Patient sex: M
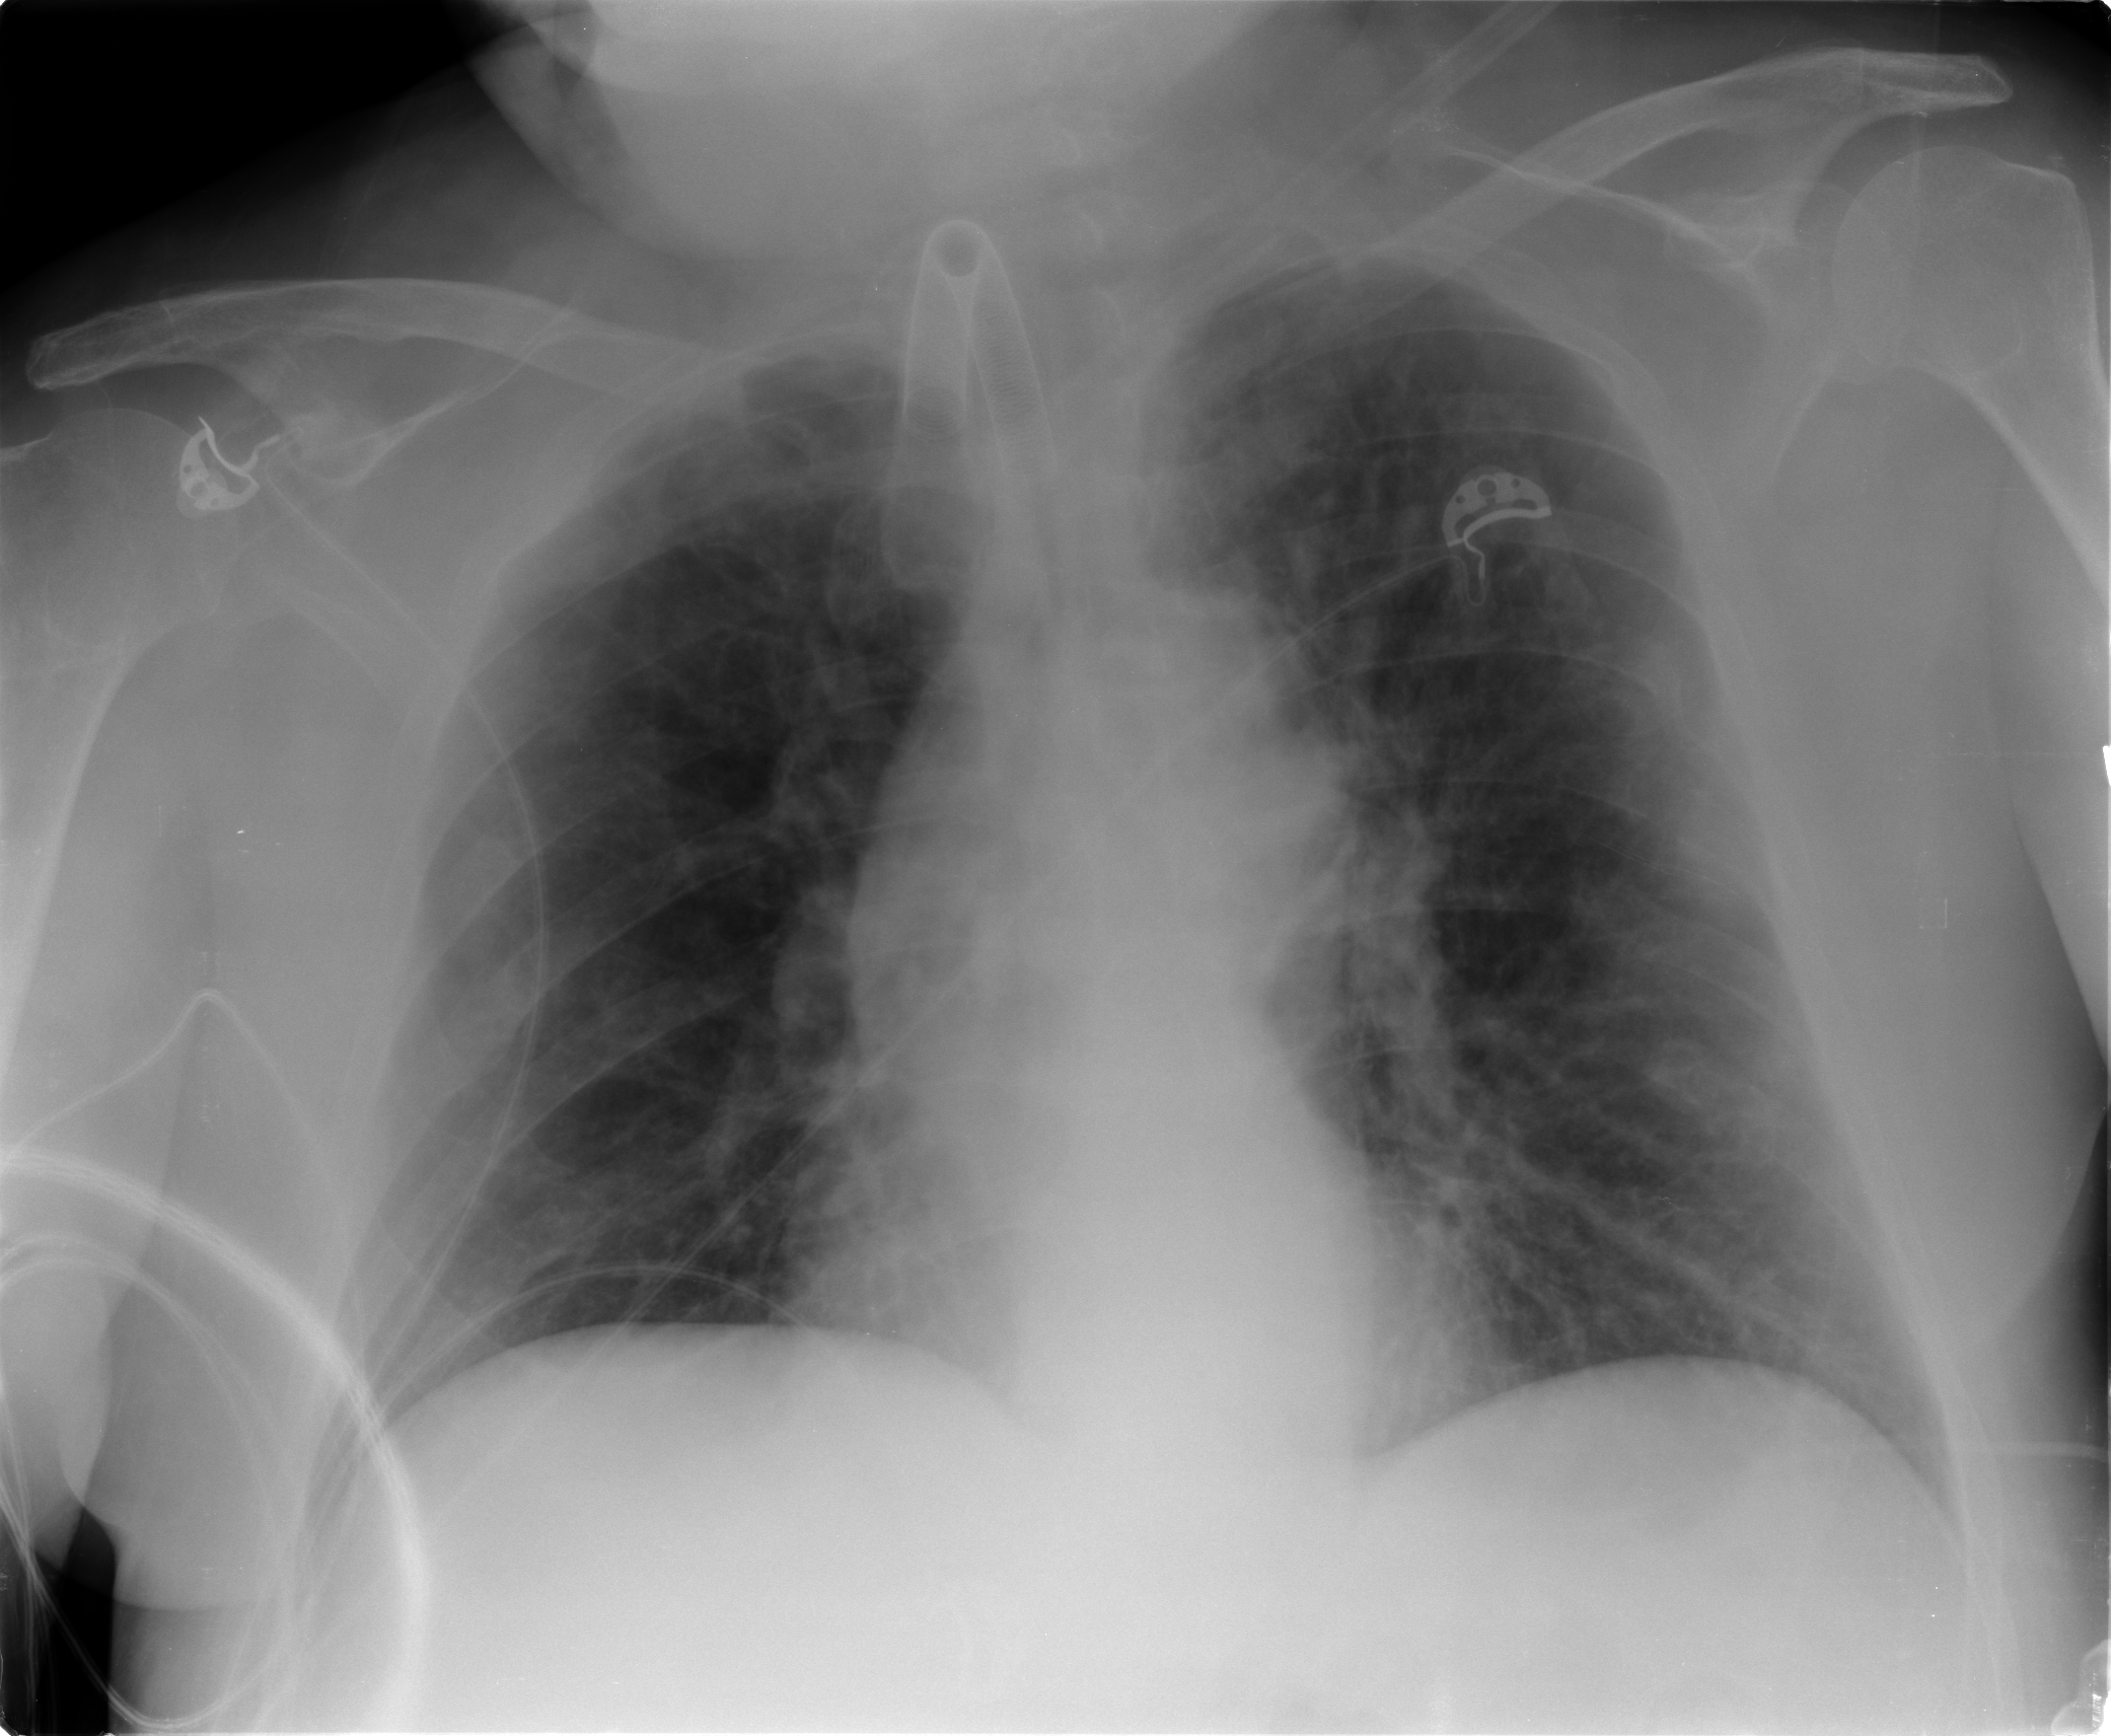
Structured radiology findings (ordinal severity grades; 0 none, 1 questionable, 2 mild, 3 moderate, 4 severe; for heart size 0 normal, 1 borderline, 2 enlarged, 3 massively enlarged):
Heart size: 0
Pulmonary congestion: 2
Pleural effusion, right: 0
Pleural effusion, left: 0
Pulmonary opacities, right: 0
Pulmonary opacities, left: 2
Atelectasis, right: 0
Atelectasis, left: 2